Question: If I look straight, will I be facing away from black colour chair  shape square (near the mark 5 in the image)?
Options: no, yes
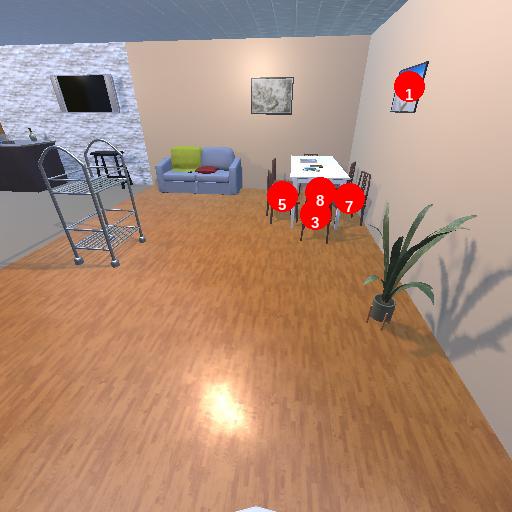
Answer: no